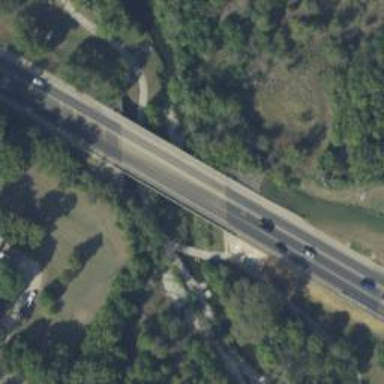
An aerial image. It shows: Secondary link road crossing over bridge.